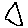
Label: triangle